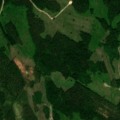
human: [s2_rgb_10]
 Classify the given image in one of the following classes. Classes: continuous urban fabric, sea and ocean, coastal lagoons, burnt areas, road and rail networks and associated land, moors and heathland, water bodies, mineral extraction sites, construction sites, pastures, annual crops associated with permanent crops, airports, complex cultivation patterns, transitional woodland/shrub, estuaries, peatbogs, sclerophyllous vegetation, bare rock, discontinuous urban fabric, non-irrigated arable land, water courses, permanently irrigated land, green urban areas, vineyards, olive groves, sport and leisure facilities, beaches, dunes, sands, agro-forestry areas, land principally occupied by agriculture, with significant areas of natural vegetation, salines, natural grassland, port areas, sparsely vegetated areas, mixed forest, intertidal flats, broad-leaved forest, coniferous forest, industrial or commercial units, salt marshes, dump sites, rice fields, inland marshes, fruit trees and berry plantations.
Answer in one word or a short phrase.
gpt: coniferous forest, mixed forest